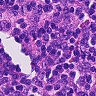
Metastatic tissue present: no